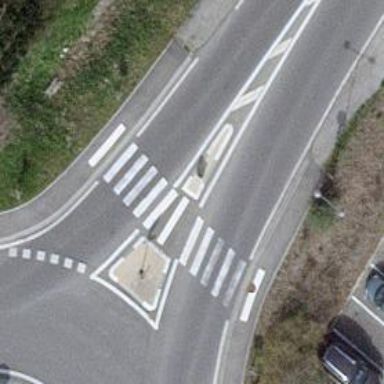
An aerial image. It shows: Uncontrolled zebra crossing with central island.